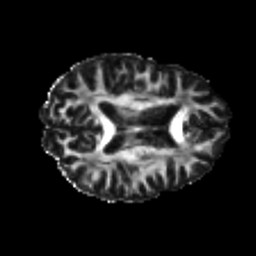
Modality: FA
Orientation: axial
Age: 22
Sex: female
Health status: healthy
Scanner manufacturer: philips
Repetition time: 7.474 s
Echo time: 0.08753 s